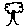
Label: tree